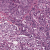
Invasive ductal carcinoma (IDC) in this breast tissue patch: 1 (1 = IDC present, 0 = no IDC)